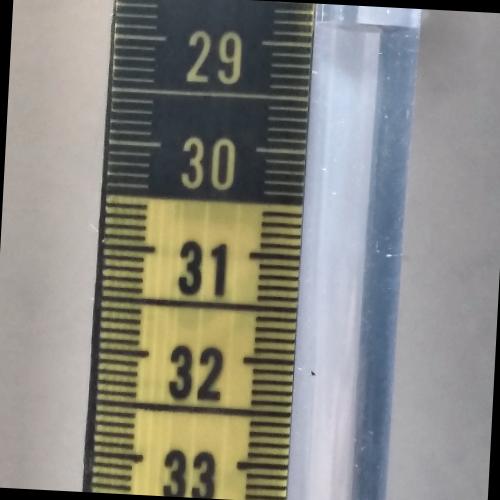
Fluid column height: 28.8 cm